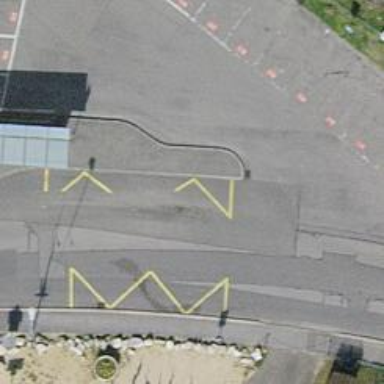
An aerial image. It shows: Platform for public transport with shelter.